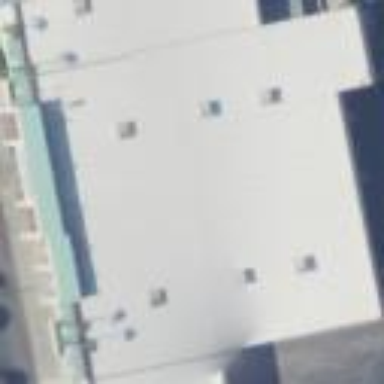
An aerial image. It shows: Retail building.